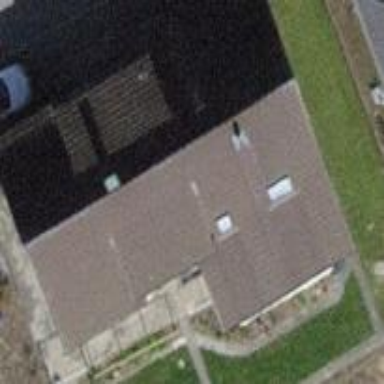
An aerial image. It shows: Building with tiled roof.